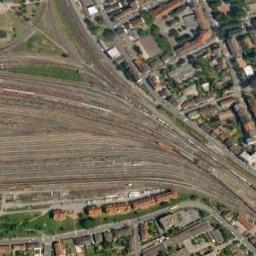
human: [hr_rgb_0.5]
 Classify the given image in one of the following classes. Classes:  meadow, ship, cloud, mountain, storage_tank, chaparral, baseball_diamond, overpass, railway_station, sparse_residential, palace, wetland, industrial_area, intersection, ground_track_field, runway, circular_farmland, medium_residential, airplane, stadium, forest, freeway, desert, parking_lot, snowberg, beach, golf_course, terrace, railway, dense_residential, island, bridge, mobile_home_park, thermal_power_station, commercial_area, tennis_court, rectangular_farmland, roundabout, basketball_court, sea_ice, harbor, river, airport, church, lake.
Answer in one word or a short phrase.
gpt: railway_station